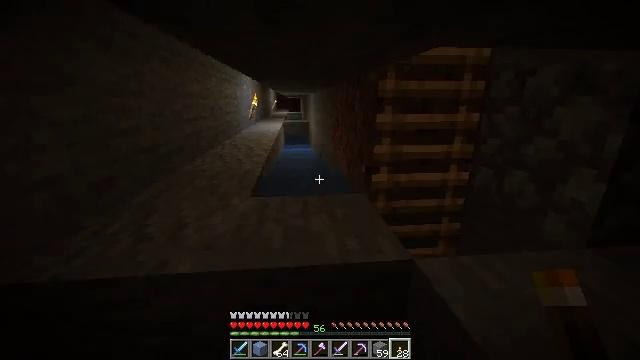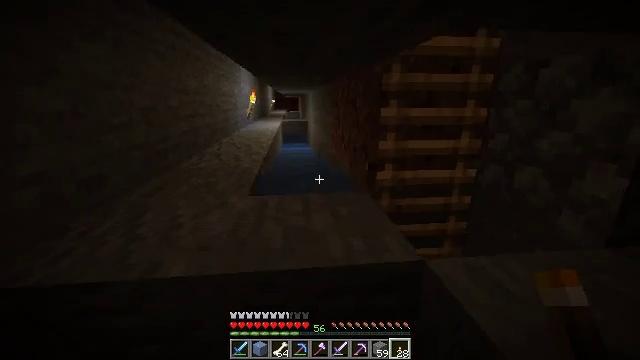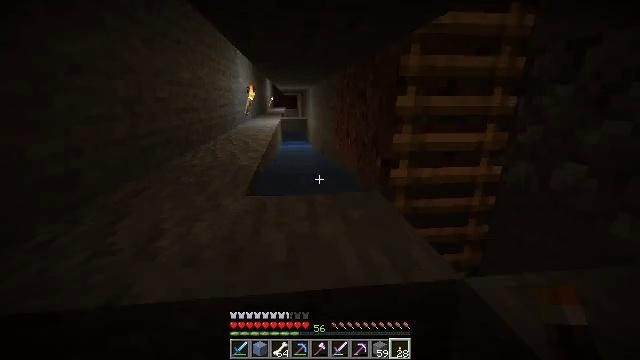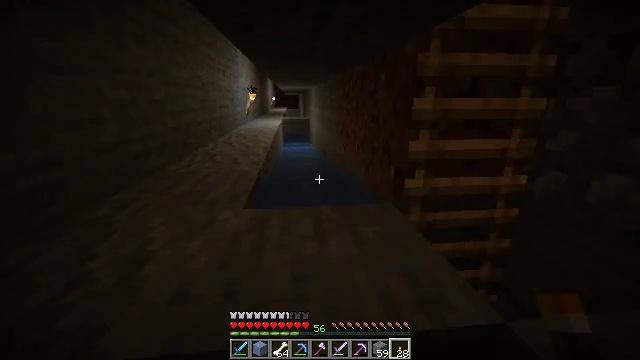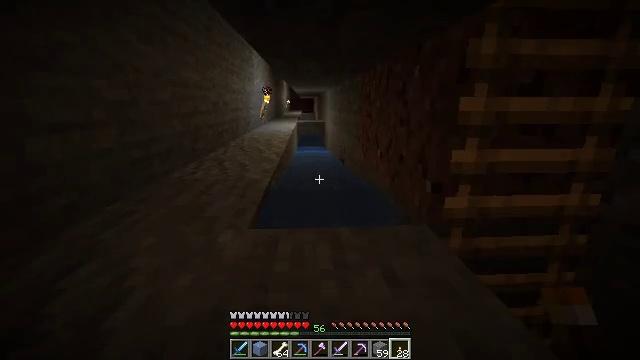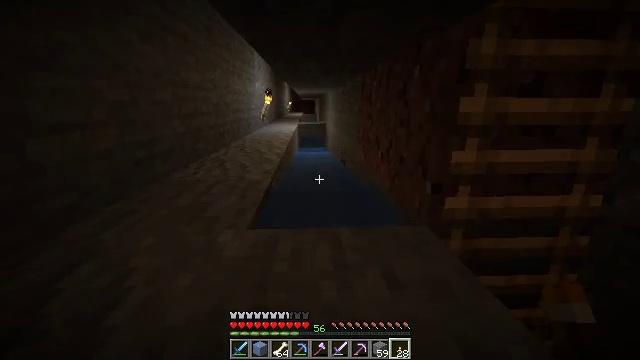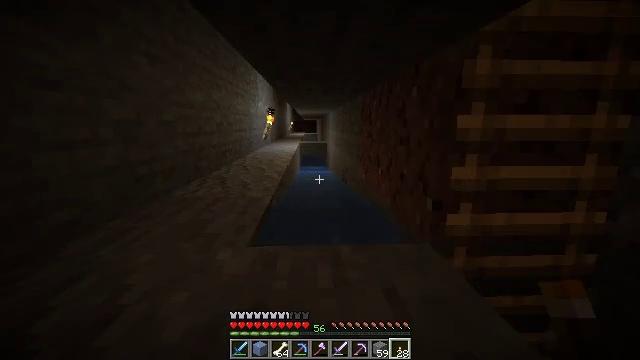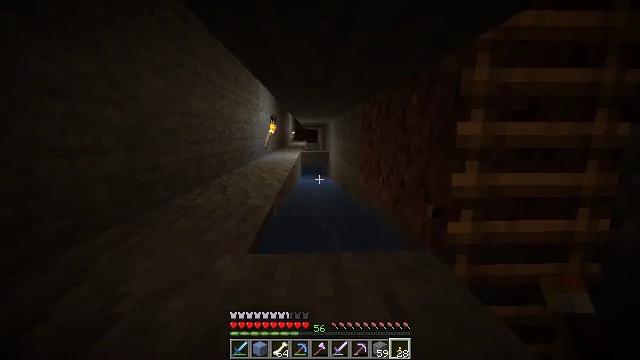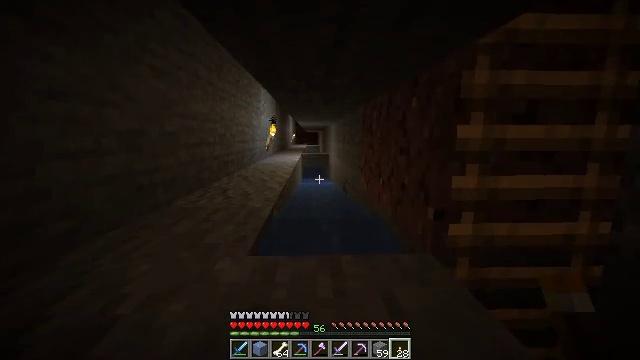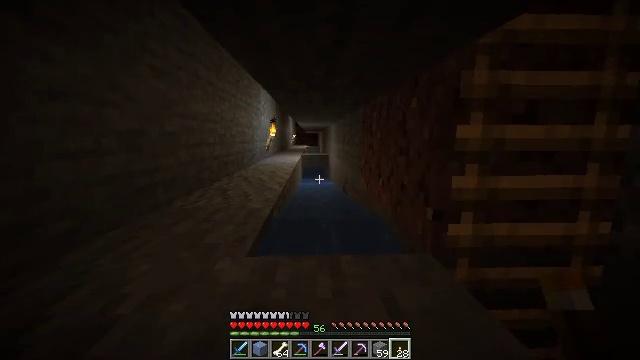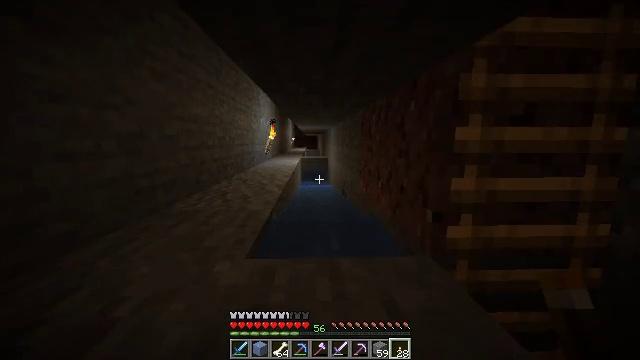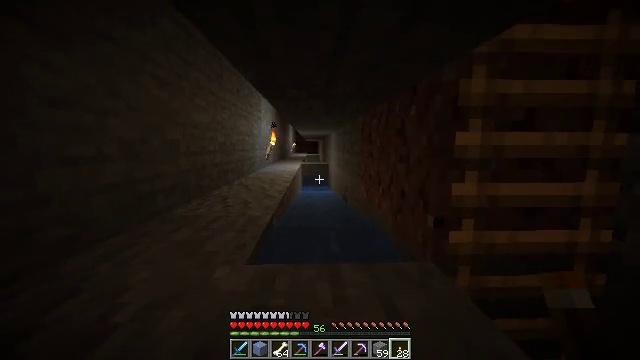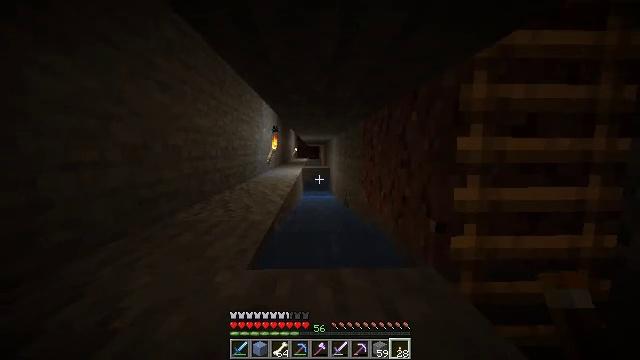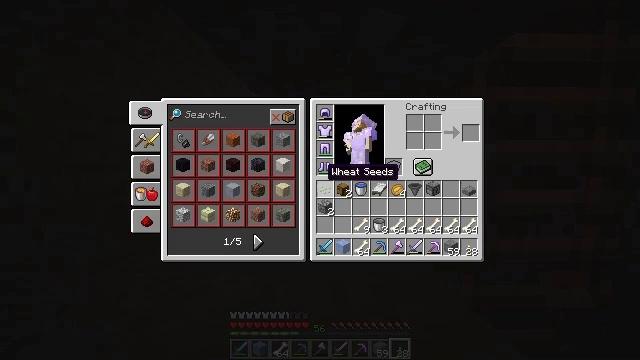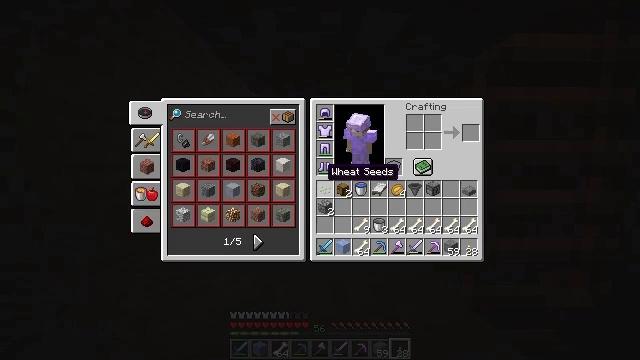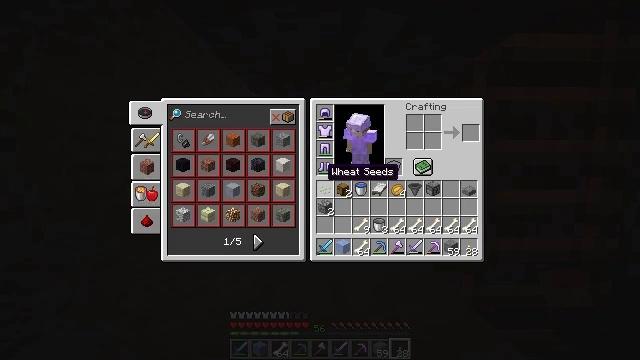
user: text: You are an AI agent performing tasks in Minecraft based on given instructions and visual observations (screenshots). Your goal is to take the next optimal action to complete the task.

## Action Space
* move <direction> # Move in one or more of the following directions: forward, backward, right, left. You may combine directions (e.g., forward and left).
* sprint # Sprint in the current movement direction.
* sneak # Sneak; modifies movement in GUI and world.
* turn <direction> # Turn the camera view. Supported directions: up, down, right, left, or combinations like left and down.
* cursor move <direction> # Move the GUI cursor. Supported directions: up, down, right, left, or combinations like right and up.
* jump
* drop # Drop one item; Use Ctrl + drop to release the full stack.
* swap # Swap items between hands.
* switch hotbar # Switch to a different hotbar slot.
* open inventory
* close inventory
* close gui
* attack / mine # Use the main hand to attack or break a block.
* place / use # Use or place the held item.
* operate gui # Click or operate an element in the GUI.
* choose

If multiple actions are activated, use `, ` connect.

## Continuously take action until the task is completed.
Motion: motion action
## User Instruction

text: Remove a bone from the inventory.
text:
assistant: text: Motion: move forward
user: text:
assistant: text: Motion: move forward
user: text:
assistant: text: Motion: move forward
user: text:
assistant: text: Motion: move forward, turn left
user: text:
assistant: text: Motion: move forward
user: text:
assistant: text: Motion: move forward, turn up
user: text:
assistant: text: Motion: move forward, turn up
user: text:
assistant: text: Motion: move forward
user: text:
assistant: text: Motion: no_op
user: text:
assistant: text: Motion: no_op
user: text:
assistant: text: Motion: turn up
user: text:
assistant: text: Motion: turn up
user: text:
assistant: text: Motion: open inventory
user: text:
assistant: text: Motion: open inventory
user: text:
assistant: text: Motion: no_op
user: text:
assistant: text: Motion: no_op
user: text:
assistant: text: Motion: no_op
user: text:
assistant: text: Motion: no_op
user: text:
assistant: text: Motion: no_op
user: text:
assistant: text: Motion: cursor move right
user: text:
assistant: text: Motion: sprint, cursor move right
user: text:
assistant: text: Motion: sprint
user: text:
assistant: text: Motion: sprint
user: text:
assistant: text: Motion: sprint
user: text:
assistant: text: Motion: sprint
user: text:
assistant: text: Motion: sprint
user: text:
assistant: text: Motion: sprint
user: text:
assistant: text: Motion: sprint
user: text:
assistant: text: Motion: sprint
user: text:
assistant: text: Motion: sprint